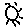
Label: sun